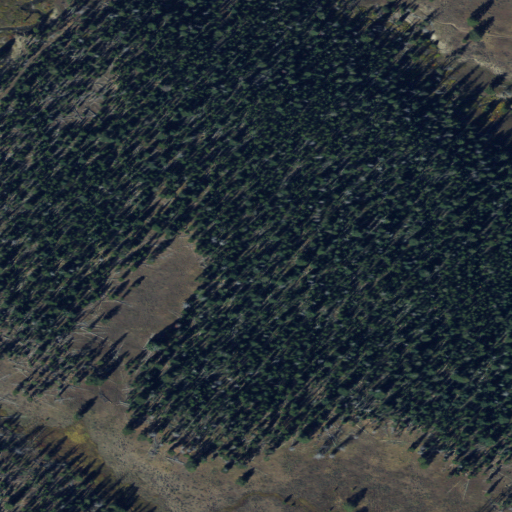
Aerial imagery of plain(s) in Montana named Cow Flats containing evergreen forest, shrub, woody wetlands, and grassland